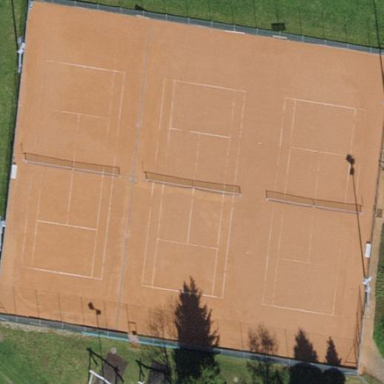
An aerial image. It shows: Tennis court on pitch designated for leisure land.